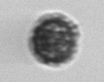
Label: Syracosphaera_pulchra